Current action and preconditions to check: trajectory_clear

Your task: For each precondition in the list above, predict whether it will hold at this action.

Consider the current scene as observed from the mobile robot's camera, and analyze the predicted future states of all dynamic agents (e.g., people, animals, vehicles, or any moving entities) within the NEXT SECOND.

IMPORTANT: Only answer "very likely" if you are absolutely certain—based on strong, clear evidence—that a dynamic agent will violate the precondition in the predicted future state. Do NOT answer "very likely" for unlikely, ambiguous, or low-probability risks.

Ask yourself for each precondition: Is there a high probability, with clear and convincing evidence, that the predicted future states of any dynamic agent will interfere with the predicted future state of the currently executing action within the NEXT SECOND, causing that precondition to fail?

Assess the risk level based on these predictions. Use "likely" or "very likely" if motions create a clear risk of interference.

Use "neutral" or "improbable" if agents are nearby but their predicted paths are clearly diverging or non-conflicting.

Failure Risk Categories: "very improbable", "improbable", "neutral", "likely", "very likely"

Answer Format: Output ONLY the probability_of_failure value from these categories: "very improbable", "improbable", "neutral", "likely", "very likely"

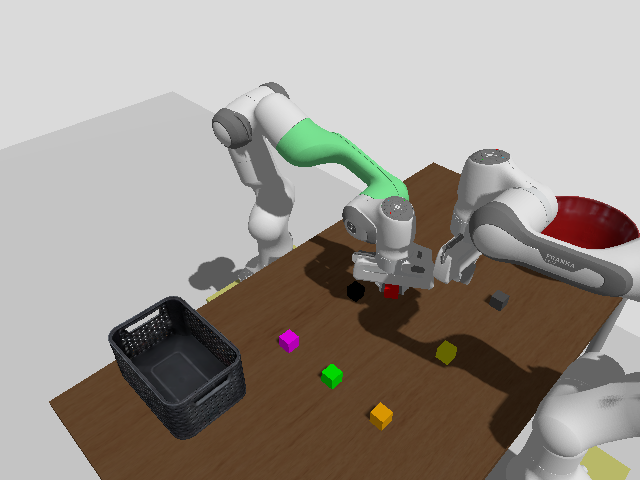

Answer: neutral